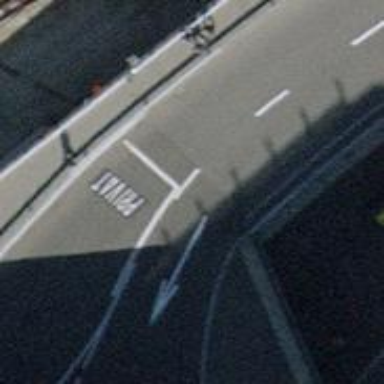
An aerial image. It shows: Asphalt driveway on bridge.